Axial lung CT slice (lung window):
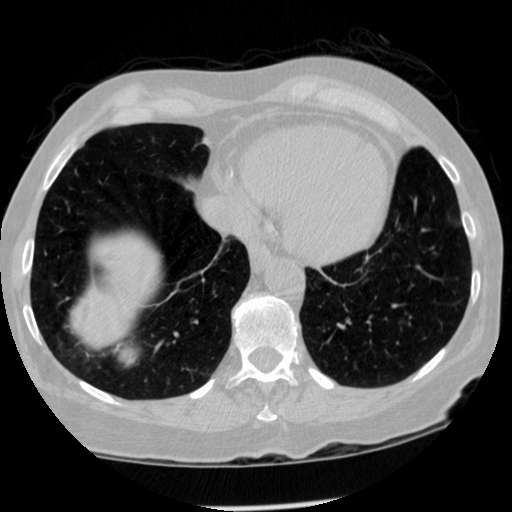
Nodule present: no